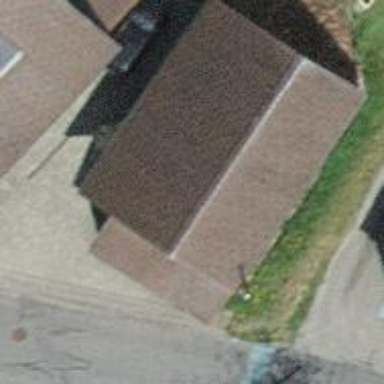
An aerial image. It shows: Stable building.